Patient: sex M, age 29
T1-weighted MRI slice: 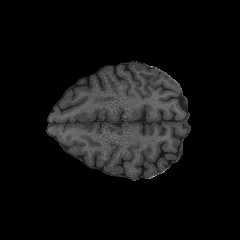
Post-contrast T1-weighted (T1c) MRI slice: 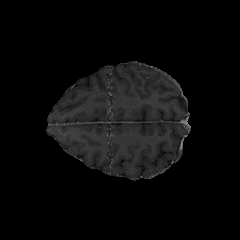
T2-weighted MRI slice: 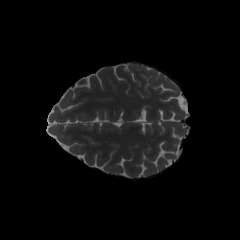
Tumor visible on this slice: no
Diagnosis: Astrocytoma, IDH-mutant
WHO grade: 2